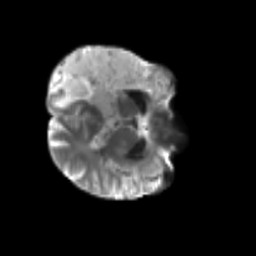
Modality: T2w
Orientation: axial
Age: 58
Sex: male
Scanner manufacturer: siemens
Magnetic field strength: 3 T
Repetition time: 4.5 s
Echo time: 0.103 s